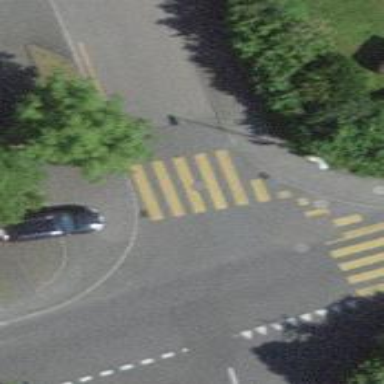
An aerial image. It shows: Kerb serving as barrier.